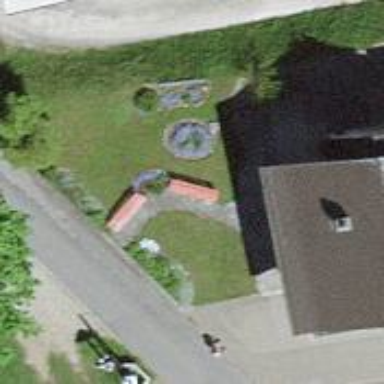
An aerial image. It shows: Bench for seating.